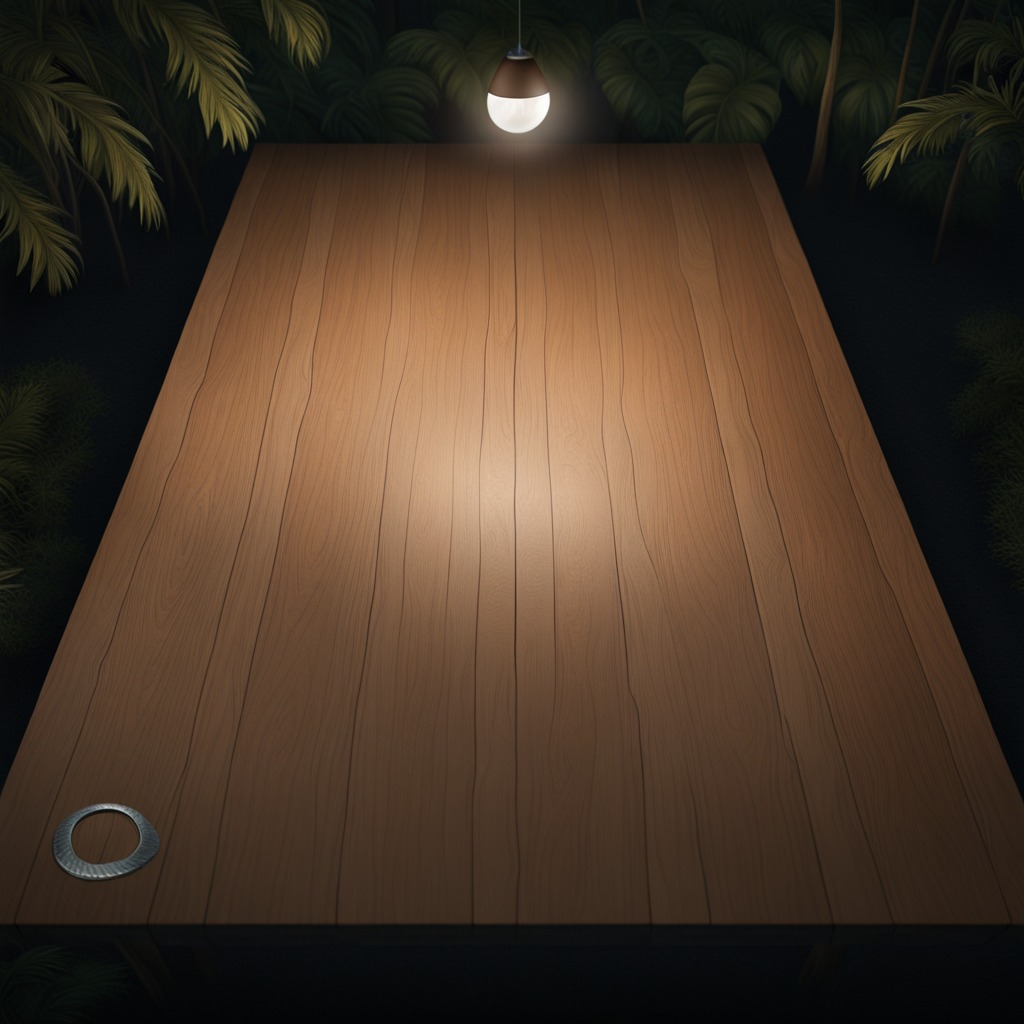
A flat metal washer is lying on a wooden table inside a jungle field workshop tent at night dim ambient light soft shadows worn but